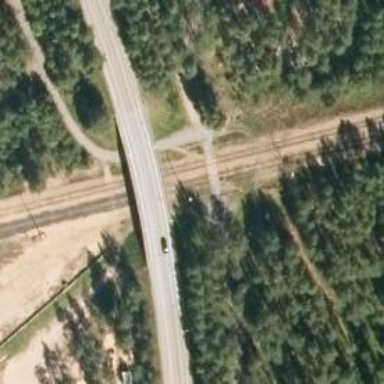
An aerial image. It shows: Railway crossing with saltire markings.